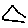
Label: triangle